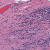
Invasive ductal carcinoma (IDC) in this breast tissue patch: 1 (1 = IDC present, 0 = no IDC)